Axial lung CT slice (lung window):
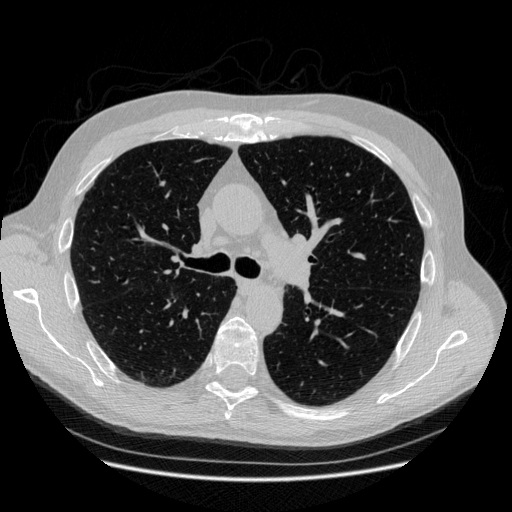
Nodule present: no